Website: lowes
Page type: billing-address
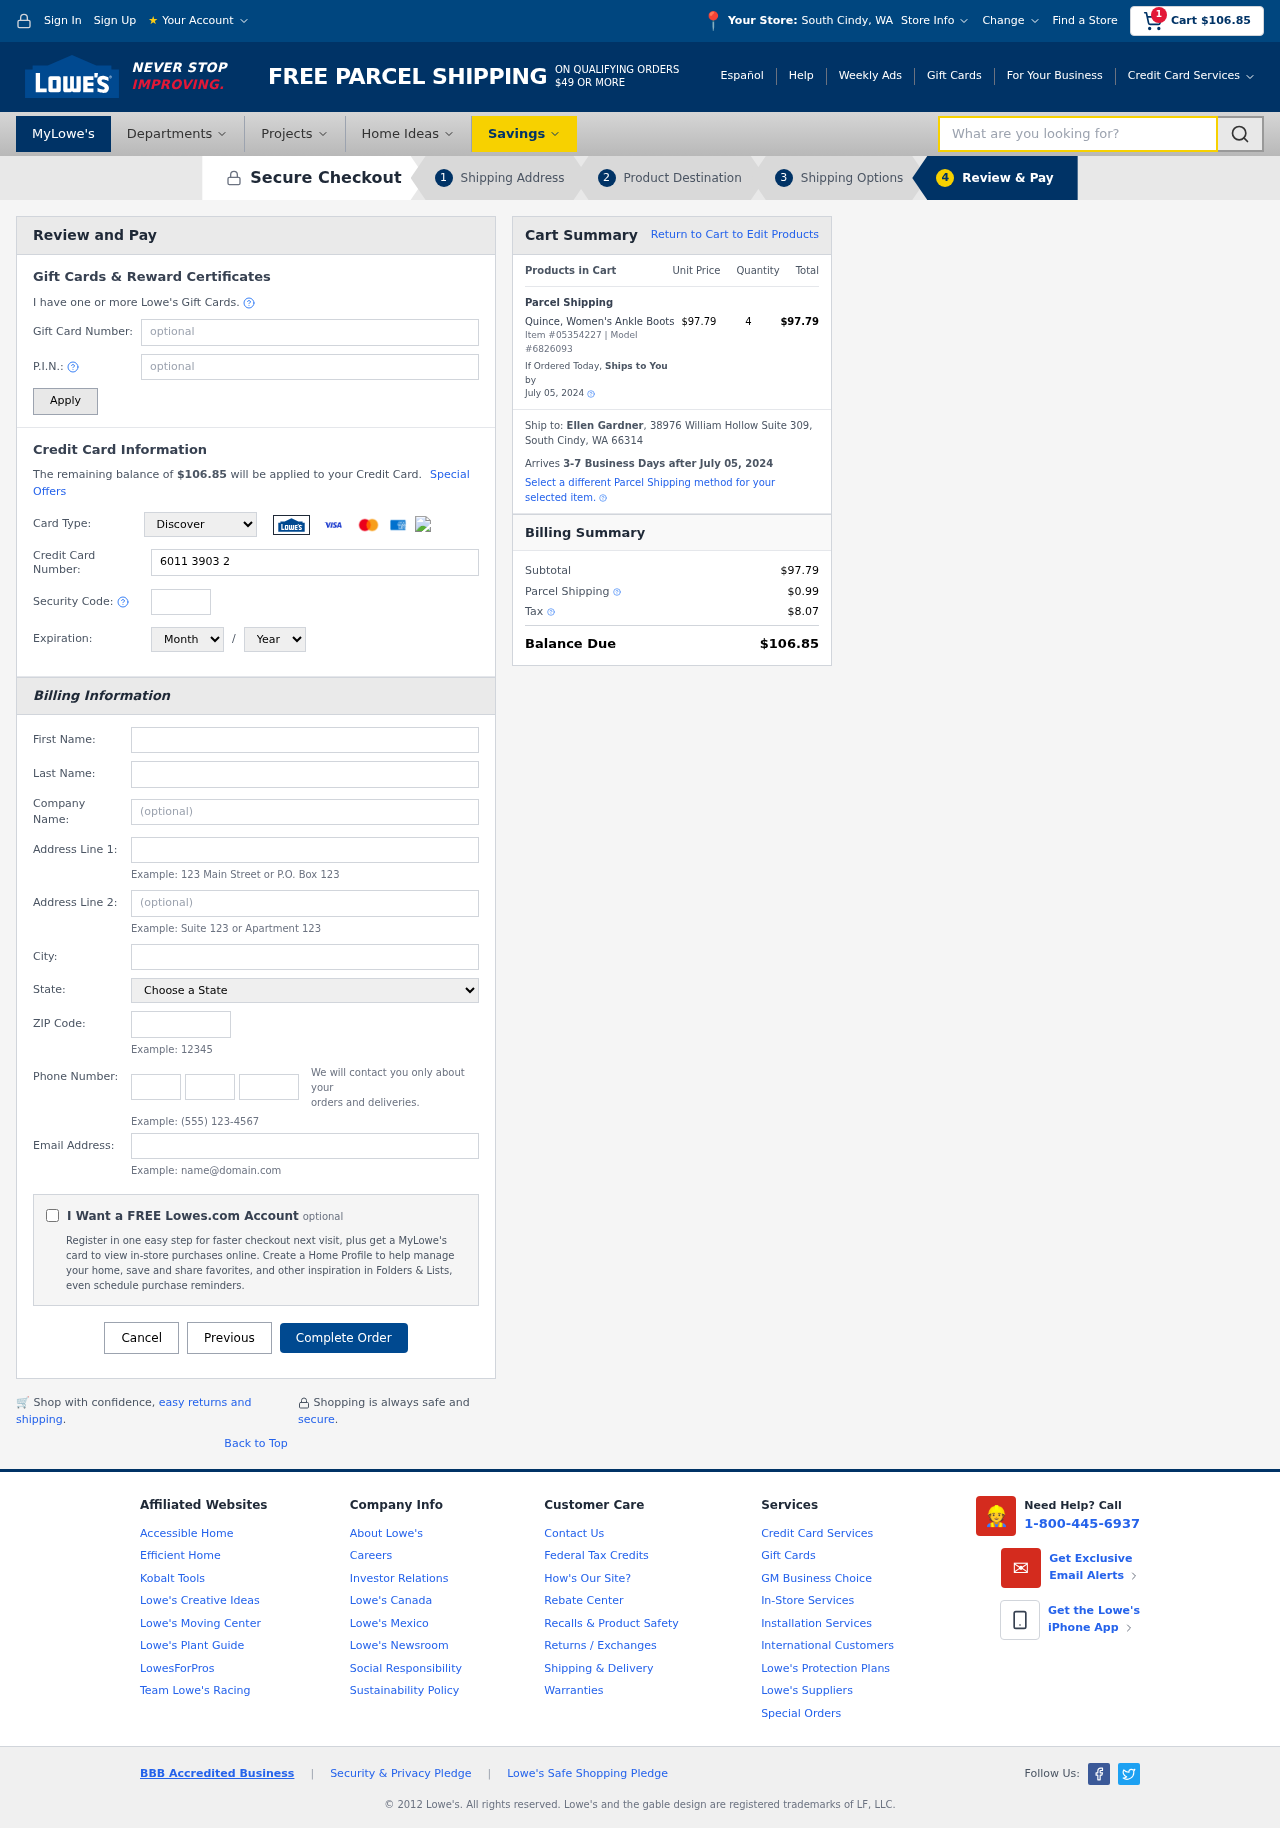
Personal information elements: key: PII_CARD_CVV
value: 218
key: PII_CARD_EXPIRY_MONTH
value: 06
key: PII_CARD_EXPIRY_YEAR
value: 26
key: PII_CARD_NUMBER
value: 6011 3903 2962 0511
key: PII_CARD_TYPE
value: Discover
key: PII_CITY
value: South Cindy
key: PII_CITY_STATE
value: South Cindy, WA
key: PII_EMAIL
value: egardner@yahoo.com
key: PII_FIRSTNAME
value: Ellen
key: PII_FULLNAME
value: Ellen Gardner
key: PII_LASTNAME
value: Gardner
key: PII_PHONE_AREA
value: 712
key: PII_PHONE_PREFIX
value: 698
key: PII_PHONE_SUFFIX
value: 5094
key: PII_POSTCODE
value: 66314
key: PII_STATE
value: Washington
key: PII_STREET
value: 38976 William Hollow Suite 309
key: PII_STREET2
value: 04330 Patrick Springs Suite 663
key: PII_CITY_STATE_ZIP
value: South Cindy, WA 66314
Product elements: key: PRODUCT1_NAME
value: Quince, Women's Ankle Boots
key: PRODUCT1_PRICE
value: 97.79
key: PRODUCT1_QUANTITY
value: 4
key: PRODUCT_ITEM_NUMBER
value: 05354227
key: PRODUCT_MODEL_NUMBER
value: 6826093
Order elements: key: ORDER_SUBTOTAL
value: $106.85
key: ORDER_TOTAL
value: $106.85
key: ORDER_SHIPPING_DATE
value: July 05, 2024
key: ORDER_SUBTOTAL
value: $97.79
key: ORDER_DELIVERY_DATE
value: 3-7 Business Days after July 05, 2024
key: ORDER_SHIPPING_DATE2
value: July 05, 2024
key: ORDER_SUBTOTAL2
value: $97.79
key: ORDER_SHIPPING_COST
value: $0.99
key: ORDER_TAX
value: $8.07
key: ORDER_TOTAL2
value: $106.85
Search elements: key: HEADER_SEARCH
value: What are you looking for?